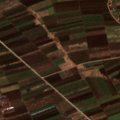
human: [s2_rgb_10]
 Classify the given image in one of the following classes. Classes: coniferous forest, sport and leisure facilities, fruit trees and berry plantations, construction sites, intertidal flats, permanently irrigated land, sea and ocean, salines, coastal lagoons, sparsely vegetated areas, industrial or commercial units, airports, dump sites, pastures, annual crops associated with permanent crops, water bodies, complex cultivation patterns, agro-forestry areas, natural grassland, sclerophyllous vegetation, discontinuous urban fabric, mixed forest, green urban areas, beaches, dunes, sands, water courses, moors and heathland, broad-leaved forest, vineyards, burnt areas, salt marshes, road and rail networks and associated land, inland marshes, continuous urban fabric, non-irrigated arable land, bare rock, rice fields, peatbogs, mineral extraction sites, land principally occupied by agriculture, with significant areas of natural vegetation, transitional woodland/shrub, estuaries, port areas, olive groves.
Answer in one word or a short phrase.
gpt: fruit trees and berry plantations, complex cultivation patterns, land principally occupied by agriculture, with significant areas of natural vegetation